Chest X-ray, AP view. Patient: 45 years old, sex M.
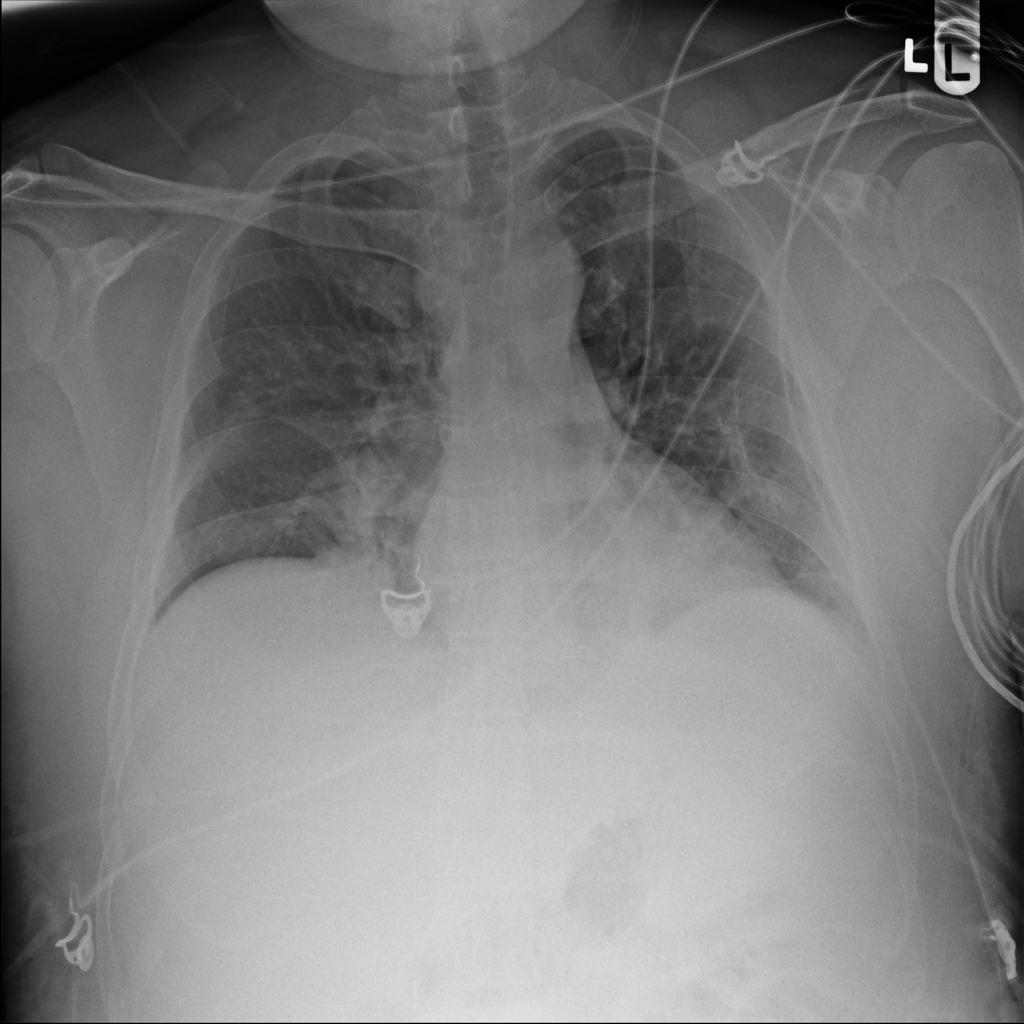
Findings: Atelectasis, Effusion